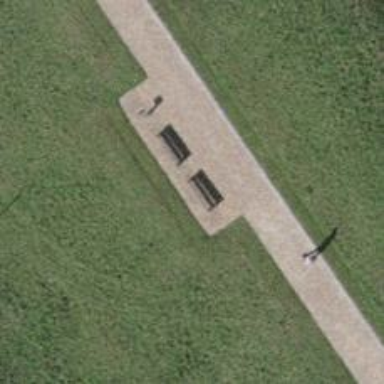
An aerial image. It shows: Bench for seating.